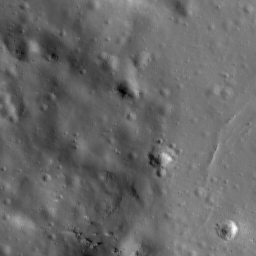
Host type: background_regolith
Lunar coordinates: latitude nan, longitude nan